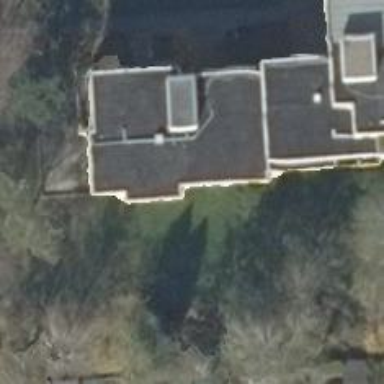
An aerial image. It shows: The image shows part of apartment building.